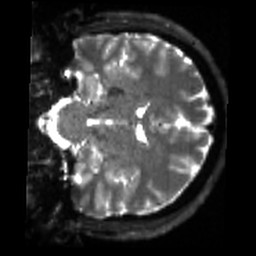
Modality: sbref
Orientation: coronal
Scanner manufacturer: siemens
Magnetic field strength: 3 T
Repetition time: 4 s
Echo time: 0.0594 s